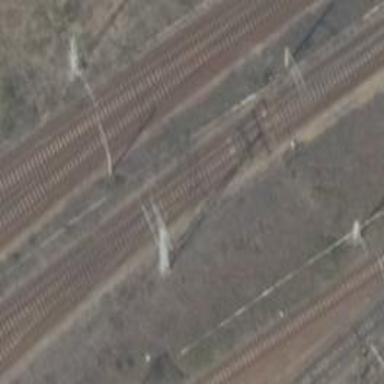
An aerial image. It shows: Railway switch.